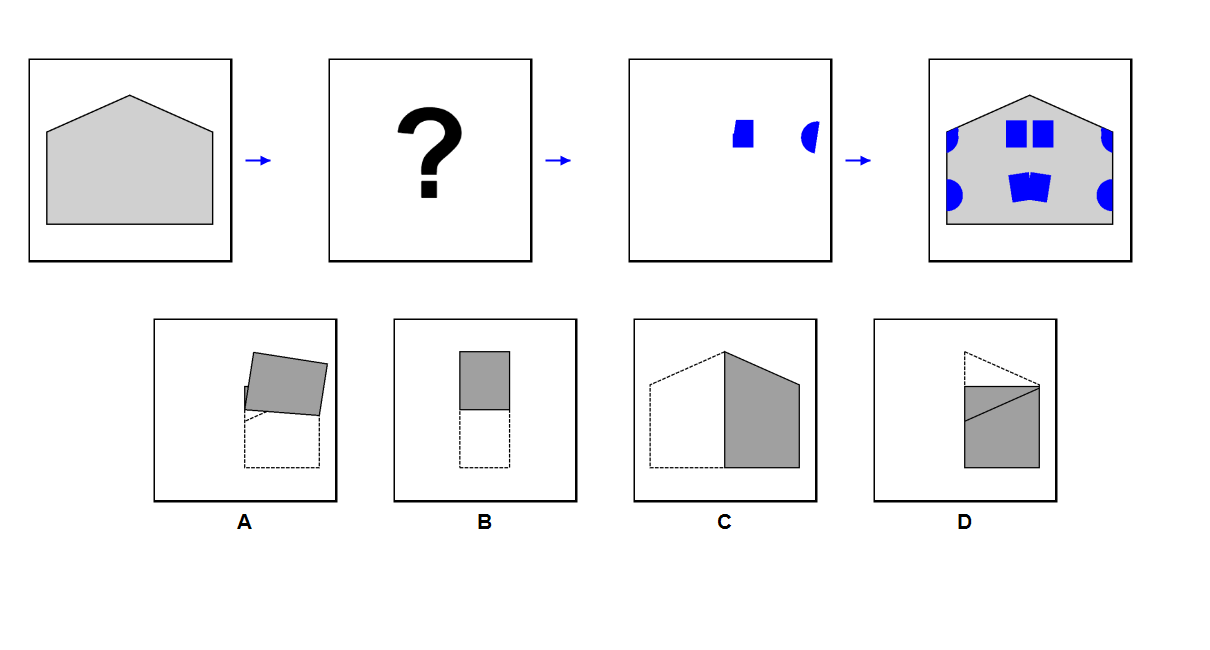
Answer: B